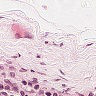
Metastatic tissue present: no